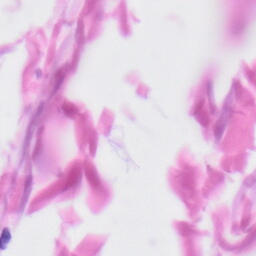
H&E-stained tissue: Skin